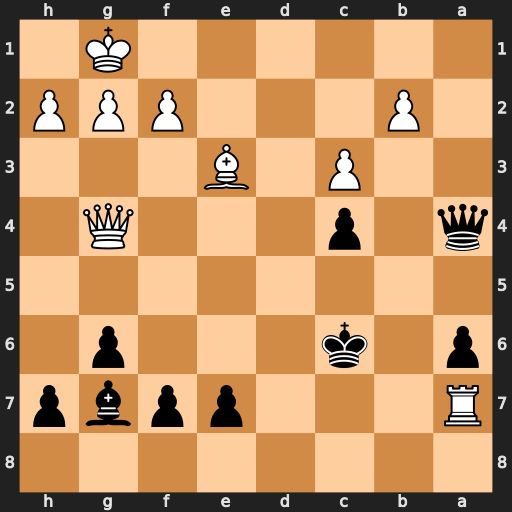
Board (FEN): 8/R3ppbp/p1k3p1/8/q1p3Q1/2P1B3/1P3PPP/6K1
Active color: b
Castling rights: -
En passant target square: -
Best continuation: Qa1+ Bc1 Qxc1+ Qd1 Qxd1#